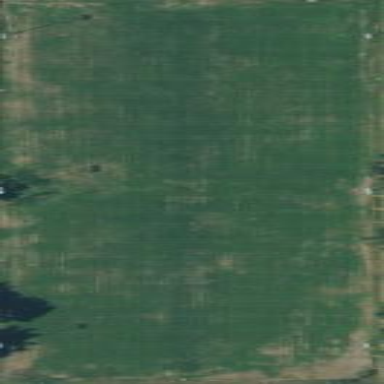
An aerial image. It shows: Grassy pitch for various sports activities.